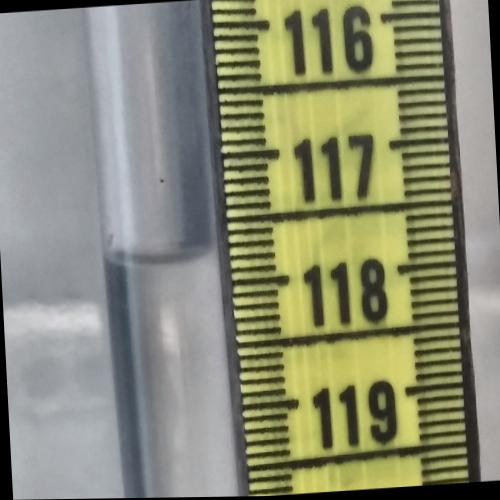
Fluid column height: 117.8 cm